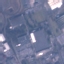
Land use / land cover: Industrial